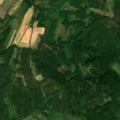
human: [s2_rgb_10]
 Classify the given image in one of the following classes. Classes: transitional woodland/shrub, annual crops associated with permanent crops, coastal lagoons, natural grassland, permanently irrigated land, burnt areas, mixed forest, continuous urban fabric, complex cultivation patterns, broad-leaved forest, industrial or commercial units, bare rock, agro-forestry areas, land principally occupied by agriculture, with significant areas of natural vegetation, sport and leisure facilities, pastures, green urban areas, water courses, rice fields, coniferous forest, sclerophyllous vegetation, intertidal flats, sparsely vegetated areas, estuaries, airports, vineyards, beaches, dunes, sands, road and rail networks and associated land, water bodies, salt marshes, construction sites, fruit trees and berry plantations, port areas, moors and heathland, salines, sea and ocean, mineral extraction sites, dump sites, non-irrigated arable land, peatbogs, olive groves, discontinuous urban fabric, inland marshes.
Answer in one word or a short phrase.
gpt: complex cultivation patterns, land principally occupied by agriculture, with significant areas of natural vegetation, broad-leaved forest, transitional woodland/shrub